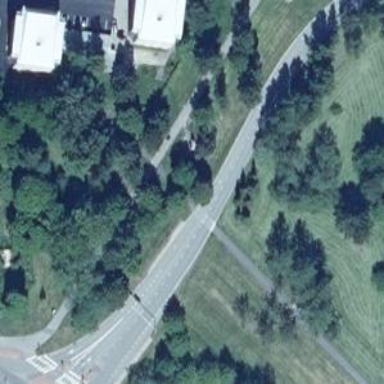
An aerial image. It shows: Marked crossing on asphalt cycleway road.